Question: :
I'm trying to display a loading screen while waiting for my asynchronous connection to return with data to populate the tableview.
:
Creating and adding the loadingscreen works fine, however, the tableview draws its lines over it, see screenshot:

.
: I add the view with these lines:
'''
-(void) viewDidLoad{
[super viewDidLoad];
_loadScreen = [[LoadScreen alloc] initWithFrame:self.view.bounds];
[self.view addSubview: _loadScreen];
[self fetchRemoteData];
}
'''
: Is it possible to add the loading view ontop of the table? Or can i make sure the tableview does not draw its lines untill i call reloadData?
-Thanks in advance,
W
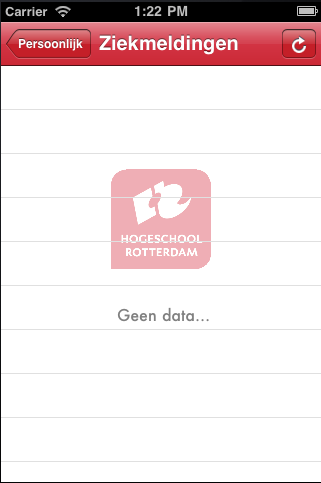
Answer: I've done it like this many times:
'''
-(void) viewDidLoad{
[super viewDidLoad];
_loadScreen = [[LoadScreen alloc] initWithFrame:self.view.bounds];
[self.tableView addSubview: _loadScreen];
self.tableView.hidden = YES;
[self fetchRemoteData];
}
- (void)dataFetchedSuccessfully
{
self.tableView.hidden = NO;
}
'''
Just hide the tableview and show it again when the data has been loaded.